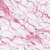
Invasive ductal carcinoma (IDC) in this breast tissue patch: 0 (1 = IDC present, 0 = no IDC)